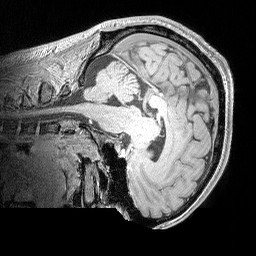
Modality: MP2RAGE
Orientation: sagittal
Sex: male
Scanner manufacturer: siemens
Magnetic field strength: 3 T
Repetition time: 5 s
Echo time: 0.00292 s